Interaction volume radius: 5 \u00c5
Interaction volume height: 30 \u00c5
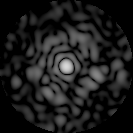
Disorder parameter: 0.8478